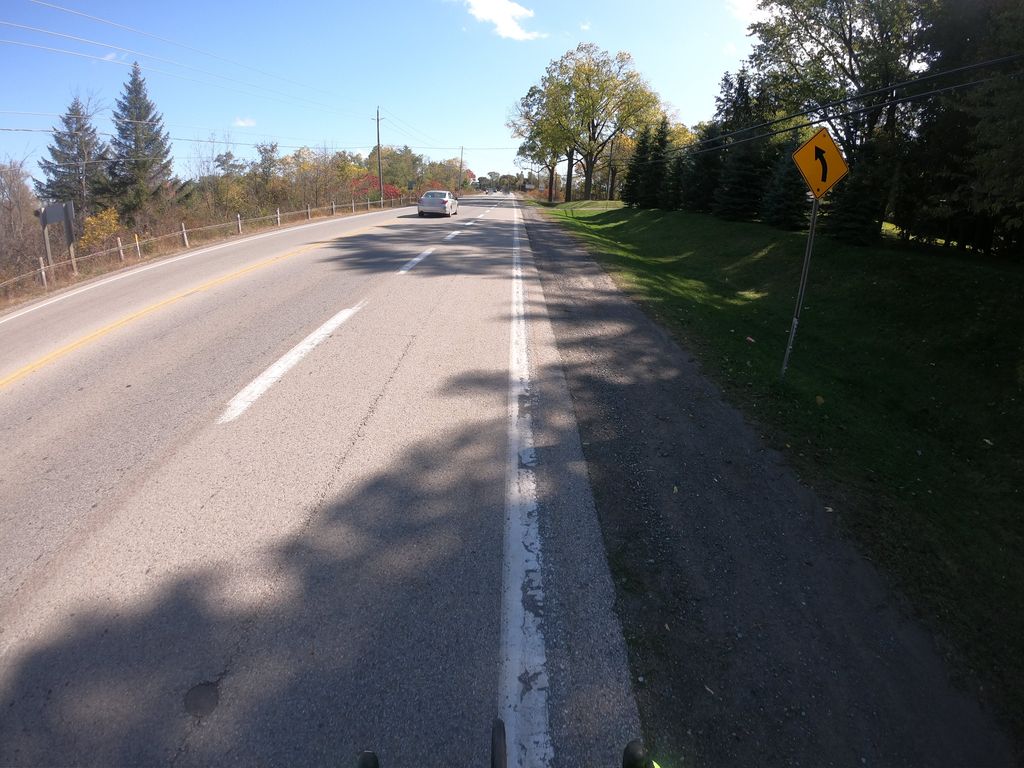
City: kitchener-waterloo